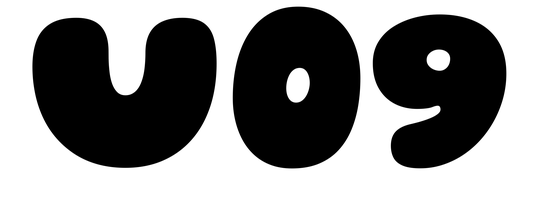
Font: Gluten_Black